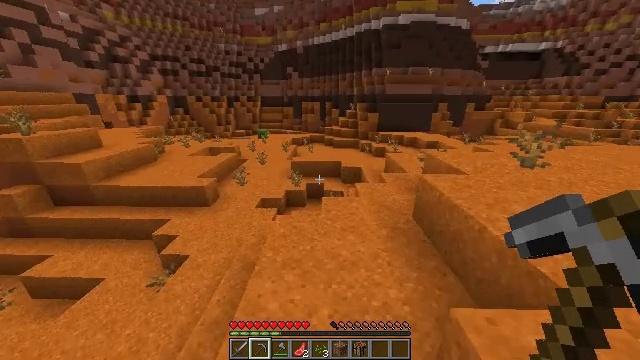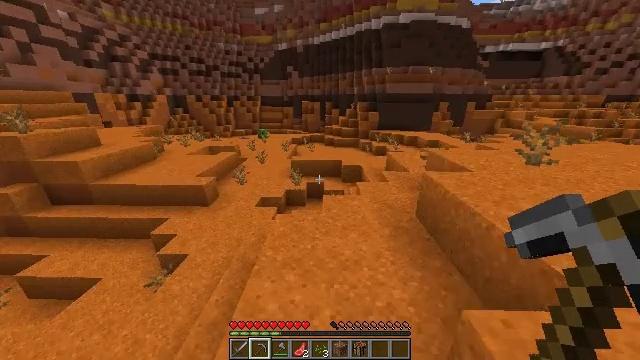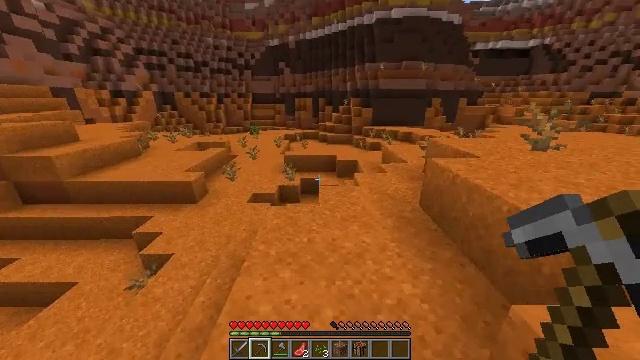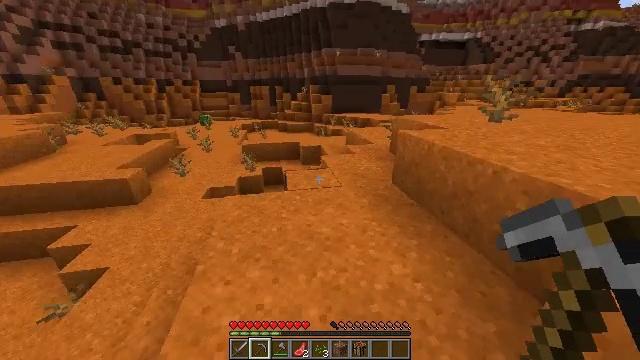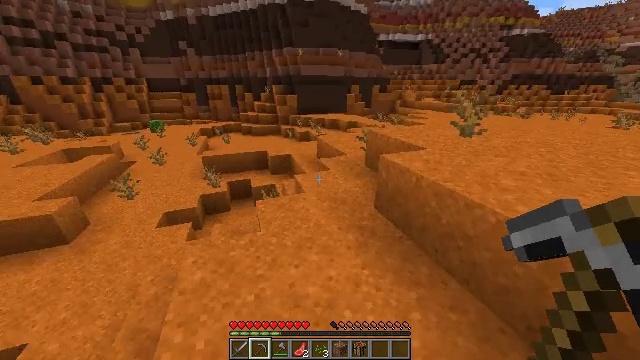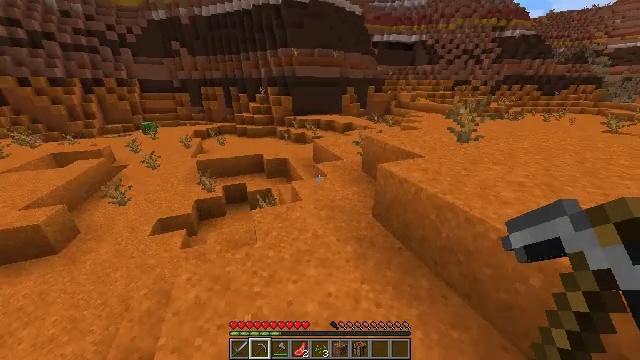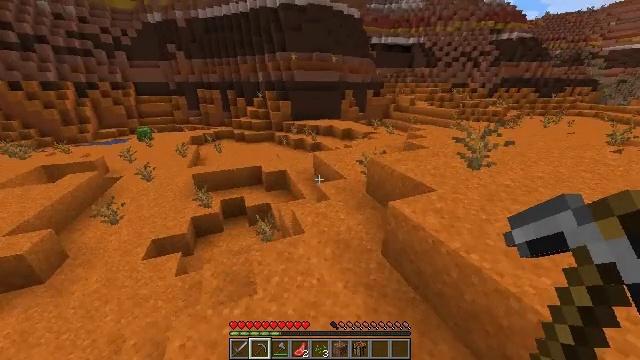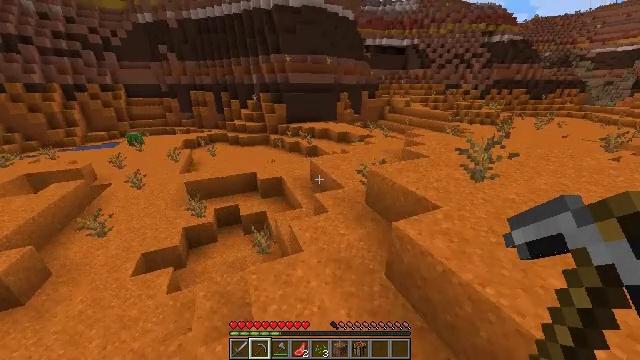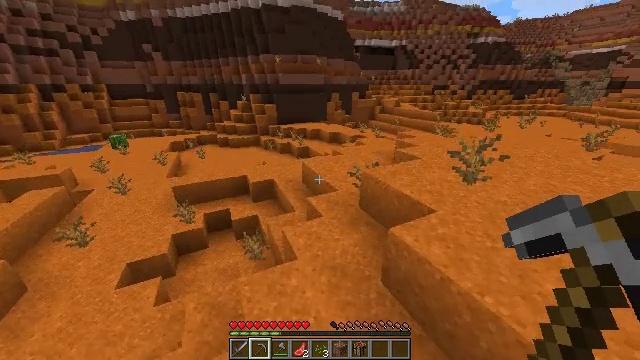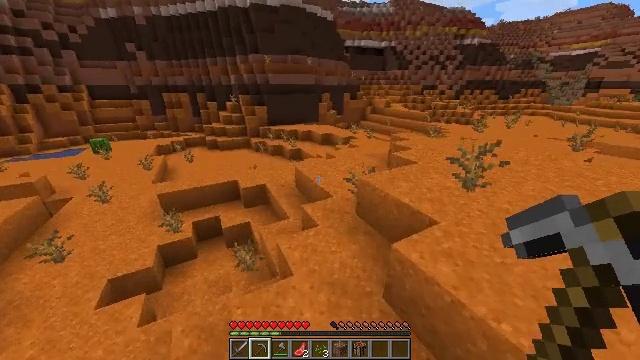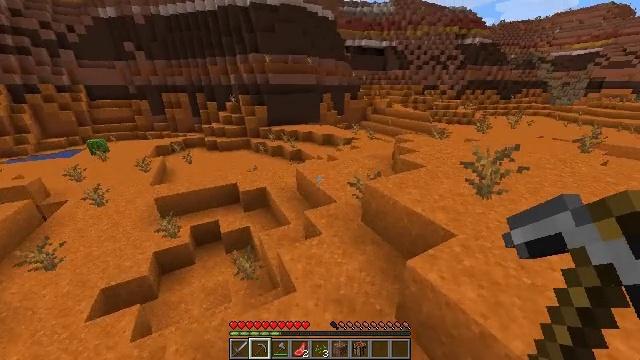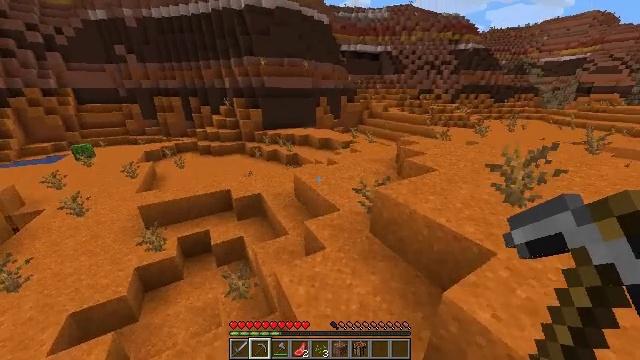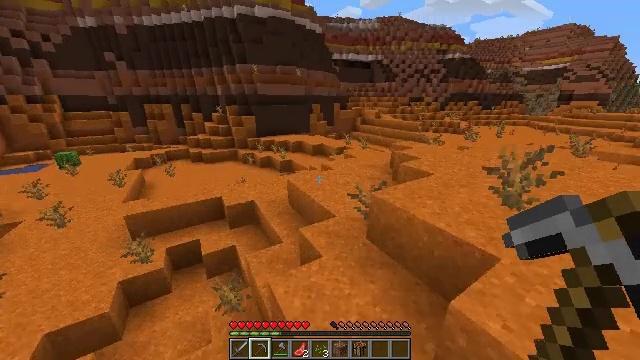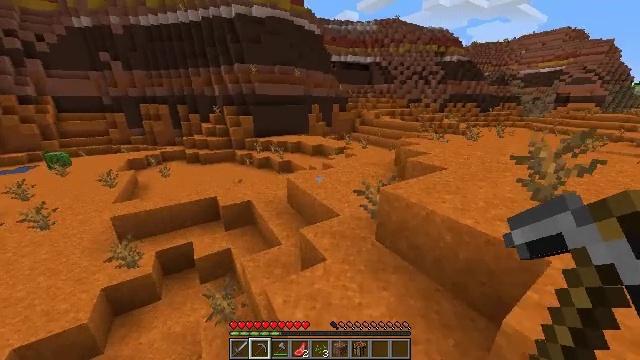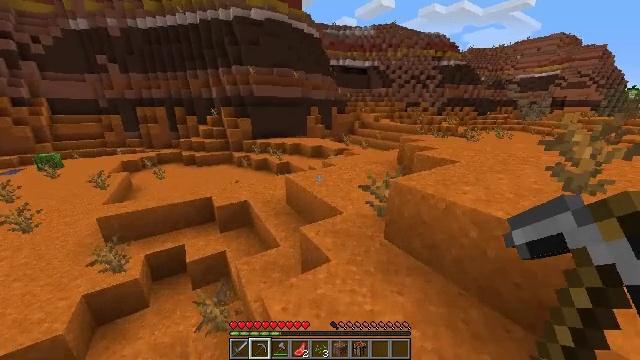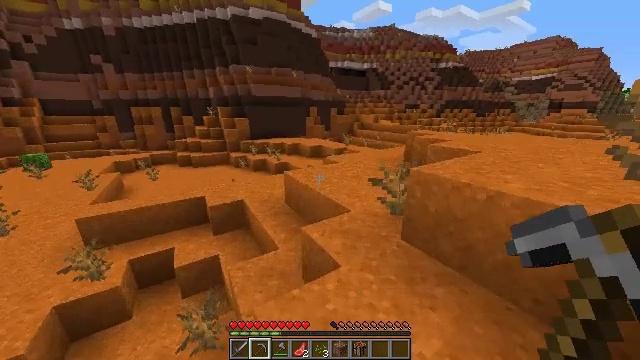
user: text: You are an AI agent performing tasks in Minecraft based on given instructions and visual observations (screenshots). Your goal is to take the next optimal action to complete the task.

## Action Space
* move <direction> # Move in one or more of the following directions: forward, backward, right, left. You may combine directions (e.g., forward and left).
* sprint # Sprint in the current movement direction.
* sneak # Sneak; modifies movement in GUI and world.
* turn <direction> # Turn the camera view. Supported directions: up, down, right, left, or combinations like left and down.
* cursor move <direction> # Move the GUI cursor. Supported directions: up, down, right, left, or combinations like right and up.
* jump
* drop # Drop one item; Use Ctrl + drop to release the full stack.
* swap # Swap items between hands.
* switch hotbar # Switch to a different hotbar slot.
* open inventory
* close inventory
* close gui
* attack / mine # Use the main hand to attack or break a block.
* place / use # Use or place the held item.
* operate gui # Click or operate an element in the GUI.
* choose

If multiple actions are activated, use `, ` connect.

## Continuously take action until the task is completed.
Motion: motion action
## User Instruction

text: Use a pickaxe to mine brown terracotta.
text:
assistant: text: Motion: move forward, sprint, jump
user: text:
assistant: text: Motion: move forward, sprint, turn right, jump
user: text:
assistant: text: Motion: move forward, sprint, turn right and down, jump
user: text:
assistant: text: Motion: move forward, sprint, turn right, jump
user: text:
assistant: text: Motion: move forward, sprint, turn right, jump
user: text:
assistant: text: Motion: move forward, sprint, jump
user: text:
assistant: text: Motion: move forward, sprint, turn right, jump
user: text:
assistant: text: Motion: move forward, sprint, turn right, jump
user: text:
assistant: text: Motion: move forward, sprint, turn right, jump
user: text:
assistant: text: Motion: move forward, sprint, jump
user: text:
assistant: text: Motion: move forward, sprint, turn right and up, jump
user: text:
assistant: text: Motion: move forward, sprint, turn right and up, jump
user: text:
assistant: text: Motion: move forward, sprint, jump
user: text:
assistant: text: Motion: move forward, sprint, turn up, jump
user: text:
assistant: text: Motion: move forward, sprint, jump
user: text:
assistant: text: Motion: move forward, sprint, jump
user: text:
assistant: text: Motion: move forward, sprint, jump
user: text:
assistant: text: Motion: move forward, sprint, jump
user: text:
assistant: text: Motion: move forward, sprint, jump
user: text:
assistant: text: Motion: move forward, sprint, jump
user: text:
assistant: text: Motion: move forward, sprint, jump
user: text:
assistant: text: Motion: move forward, sprint, jump
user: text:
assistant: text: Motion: move forward, sprint, jump
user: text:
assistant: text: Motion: move forward, sprint, jump
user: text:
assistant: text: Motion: move forward, sprint, jump
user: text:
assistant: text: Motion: move forward, sprint, jump
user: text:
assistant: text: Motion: move forward, sprint, jump
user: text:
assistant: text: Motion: move forward, sprint, jump
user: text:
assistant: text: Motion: move forward, sprint, jump
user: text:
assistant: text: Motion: move forward, sprint, jump